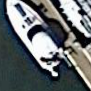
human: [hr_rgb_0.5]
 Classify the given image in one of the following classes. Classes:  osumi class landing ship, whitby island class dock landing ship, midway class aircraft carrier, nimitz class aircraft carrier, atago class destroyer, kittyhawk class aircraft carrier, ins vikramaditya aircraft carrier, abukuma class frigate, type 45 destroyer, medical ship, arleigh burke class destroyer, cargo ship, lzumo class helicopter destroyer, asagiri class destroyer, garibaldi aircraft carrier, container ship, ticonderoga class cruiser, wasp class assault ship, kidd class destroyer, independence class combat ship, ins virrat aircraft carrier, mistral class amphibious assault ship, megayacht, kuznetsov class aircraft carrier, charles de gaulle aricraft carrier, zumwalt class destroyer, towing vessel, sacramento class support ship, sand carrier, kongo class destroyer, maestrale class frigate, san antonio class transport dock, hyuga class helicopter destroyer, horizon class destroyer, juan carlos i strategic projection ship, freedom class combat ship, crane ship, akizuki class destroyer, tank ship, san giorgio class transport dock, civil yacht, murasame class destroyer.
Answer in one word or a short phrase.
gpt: Civil yacht